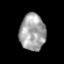
Tissue: prostate
Cell type: T cells
Senescence score: 0.3569
Nuclear area (px): 930
Mean DAPI intensity: 162.556